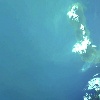
Label: water